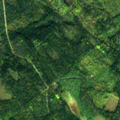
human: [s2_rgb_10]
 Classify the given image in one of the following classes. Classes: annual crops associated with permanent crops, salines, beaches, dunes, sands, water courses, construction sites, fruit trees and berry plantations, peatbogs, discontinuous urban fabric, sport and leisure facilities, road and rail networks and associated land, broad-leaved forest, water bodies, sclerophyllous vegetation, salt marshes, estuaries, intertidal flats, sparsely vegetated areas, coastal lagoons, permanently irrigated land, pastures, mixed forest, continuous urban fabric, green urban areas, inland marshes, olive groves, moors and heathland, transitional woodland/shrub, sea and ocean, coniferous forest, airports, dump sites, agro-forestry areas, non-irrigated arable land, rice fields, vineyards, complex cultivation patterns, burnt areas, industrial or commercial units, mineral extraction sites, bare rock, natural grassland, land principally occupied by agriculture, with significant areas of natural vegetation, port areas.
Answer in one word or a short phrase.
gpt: coniferous forest, mixed forest, transitional woodland/shrub